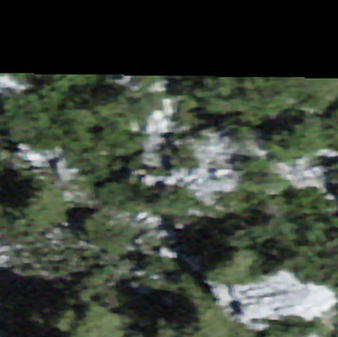
Label: bouldering_area